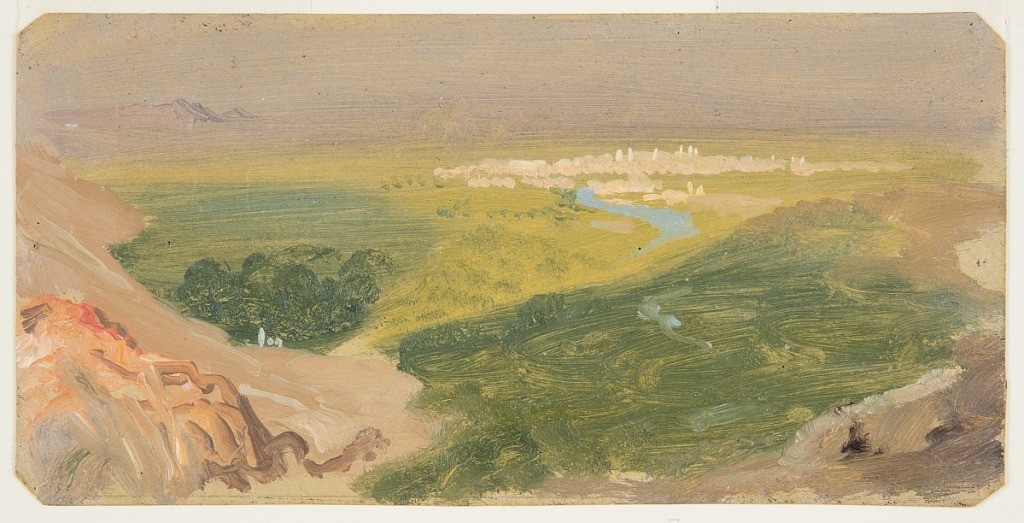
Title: View Towards Damascus, Syria
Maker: Frederic Edwin Church, American, 1826–1900
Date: April 24–May 16, 1868
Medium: Oil paint on paperboard
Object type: Drawing
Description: Landscape sketch showing a view of Damascus and the plain it occupies from an elevated perspective in the Anti-Lebanon mountains. In foreground, mountain ridges at left and right descent into the center of the composition and toward the middle distance, where the winding Barada Stream and nearby lush fields are visible. At upper right, the distant Damascus is shown made up of white and peach-colored buildings. Mountain peaks emergy from an otherwise hazy horizon at upper left.